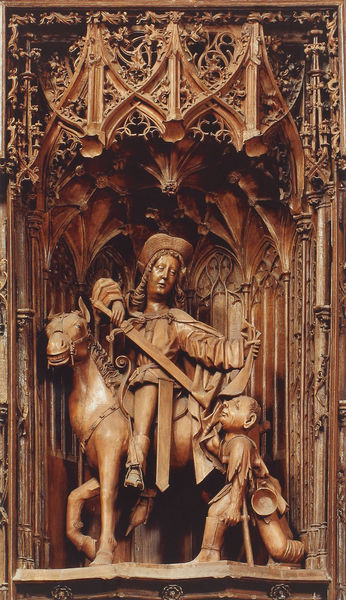
Titel: Lorch, Hochaltar in St. Martin
Künstler: Hans Bilder
Standort: Lorch, Pfarrkirche St. Martin (EU - D - RP)
Schlagwörter: kampf, braun, holz, hut, schwarz, dach, tier, falten, mensch, kirche, mantel, gotik, pferd, reiter, skulptur, reiten, steigbügel, laufen, klein, detail, plastik, nische, kupfer, schwert, ritter, sieg, altar, schnitzerei, portal, gotisch, baldachin, bettler, heiliger, zwerg, fresco, schutz, schwerz, martin, riemenschneider, tilman, patron, heiliger martin, st. martin, teilen, fressco, pferdegebiss